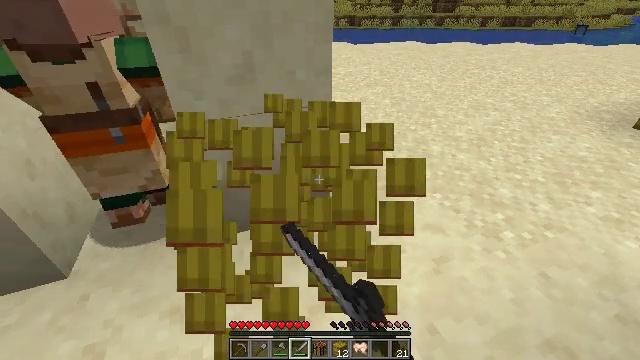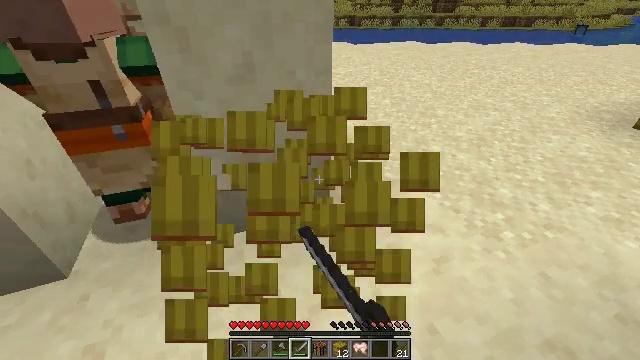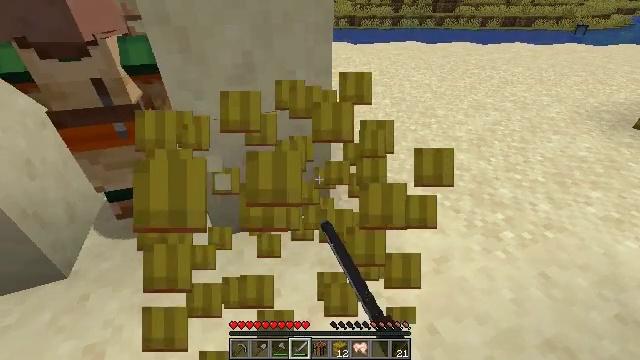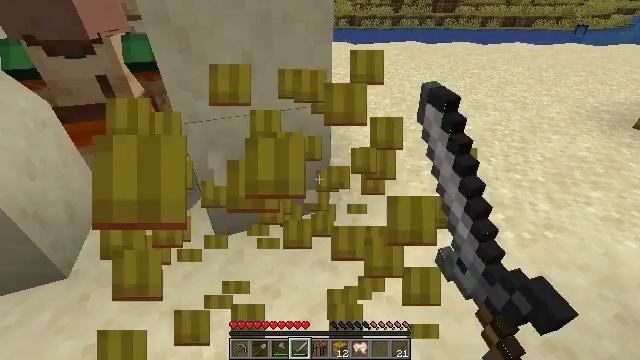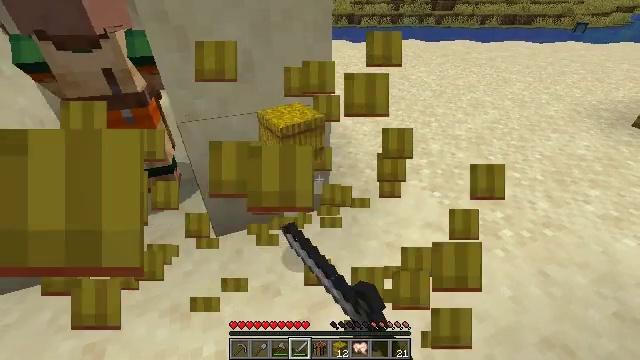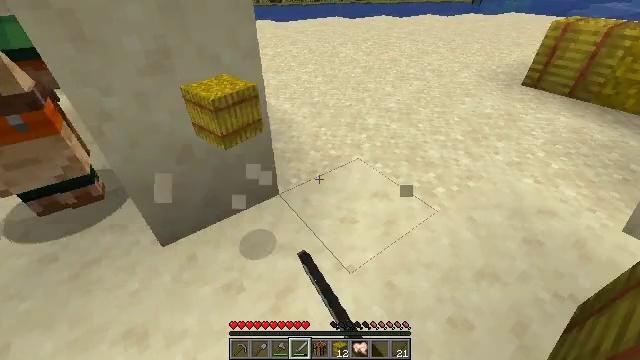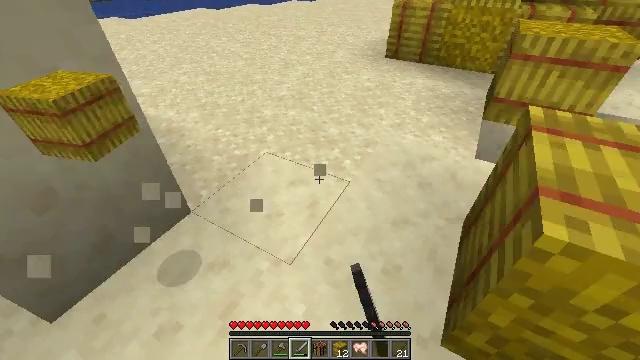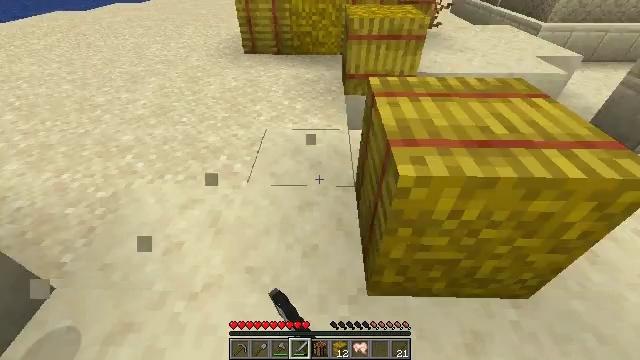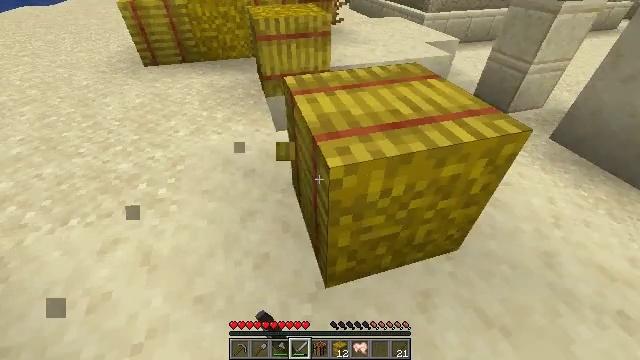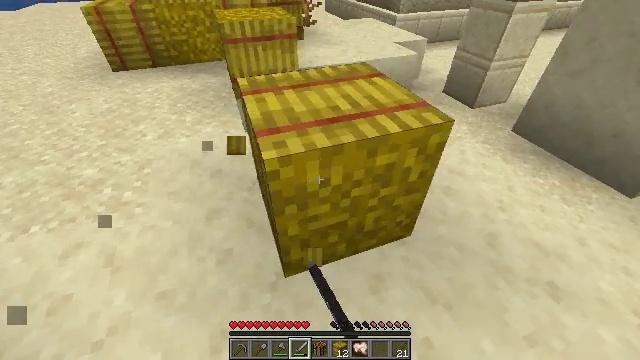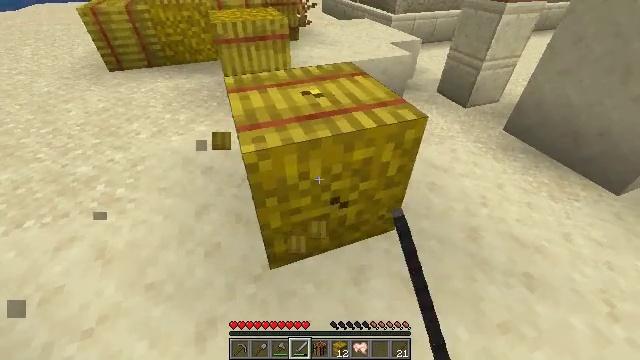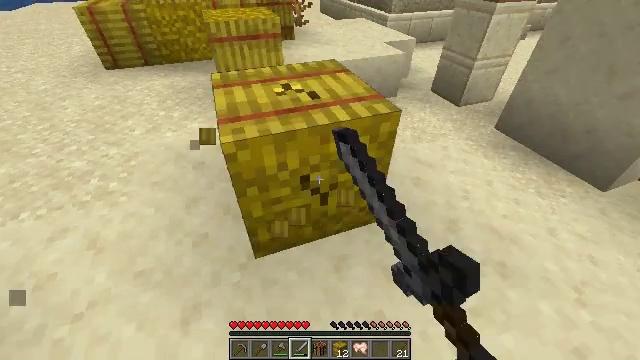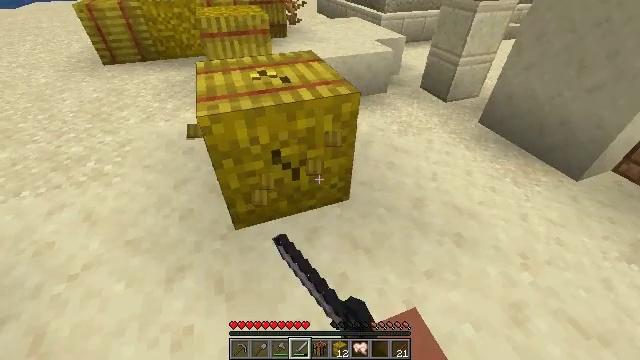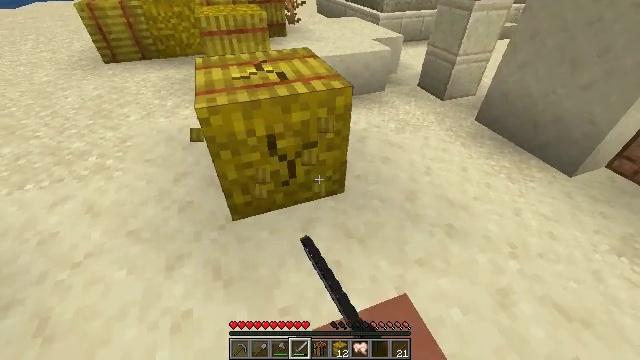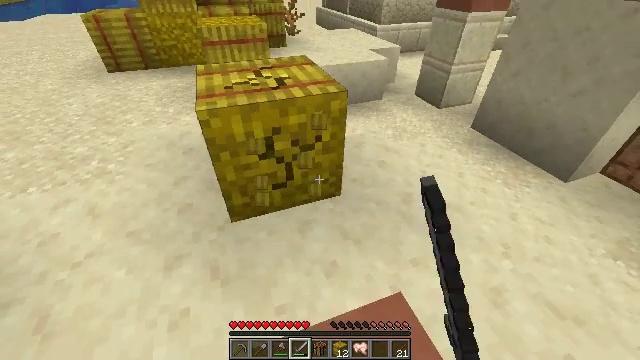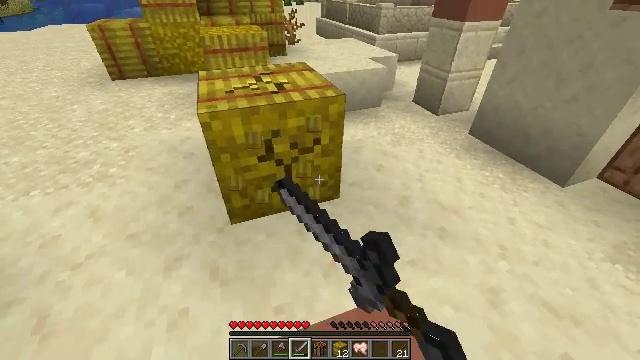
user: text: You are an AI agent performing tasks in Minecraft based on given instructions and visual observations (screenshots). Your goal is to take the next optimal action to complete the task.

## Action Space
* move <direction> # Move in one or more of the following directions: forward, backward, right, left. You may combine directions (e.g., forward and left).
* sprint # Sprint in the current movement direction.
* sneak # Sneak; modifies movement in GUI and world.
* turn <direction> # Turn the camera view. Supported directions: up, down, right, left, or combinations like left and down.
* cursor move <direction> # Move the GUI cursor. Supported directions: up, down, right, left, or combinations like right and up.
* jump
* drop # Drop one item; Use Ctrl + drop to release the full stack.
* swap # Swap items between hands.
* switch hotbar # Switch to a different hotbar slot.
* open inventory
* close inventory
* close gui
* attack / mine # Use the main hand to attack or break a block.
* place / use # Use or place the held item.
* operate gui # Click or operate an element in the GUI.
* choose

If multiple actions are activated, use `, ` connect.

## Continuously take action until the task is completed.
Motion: motion action
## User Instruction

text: Mine a hay block from the field.
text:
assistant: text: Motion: attack / mine
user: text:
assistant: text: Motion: attack / mine
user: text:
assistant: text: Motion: attack / mine
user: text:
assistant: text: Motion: attack / mine
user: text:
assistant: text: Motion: turn right and down, attack / mine
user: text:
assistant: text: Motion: turn right and down, attack / mine
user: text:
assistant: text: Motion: move right, turn right, attack / mine
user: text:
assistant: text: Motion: move back and move right, turn right, attack / mine
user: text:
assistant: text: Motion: move back and move right, turn right, attack / mine
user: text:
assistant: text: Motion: move back and move right, attack / mine
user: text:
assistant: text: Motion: move back and move right, attack / mine
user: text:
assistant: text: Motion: move back, attack / mine
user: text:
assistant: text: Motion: attack / mine
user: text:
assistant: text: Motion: turn up, attack / mine
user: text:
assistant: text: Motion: turn up, attack / mine
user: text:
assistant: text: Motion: turn up, attack / mine
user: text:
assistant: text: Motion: turn up, attack / mine
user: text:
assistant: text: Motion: turn up, attack / mine
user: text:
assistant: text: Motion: turn up, attack / mine
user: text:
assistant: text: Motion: turn up, attack / mine
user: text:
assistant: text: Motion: attack / mine
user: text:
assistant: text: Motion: attack / mine
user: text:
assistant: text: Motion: move left, attack / mine
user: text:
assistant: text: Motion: move left, attack / mine
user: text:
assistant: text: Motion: move left, attack / mine
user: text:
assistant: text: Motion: move left, attack / mine
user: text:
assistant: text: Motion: move forward and move left, attack / mine
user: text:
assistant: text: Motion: move forward and move left, attack / mine
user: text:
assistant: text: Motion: move forward and move left, attack / mine
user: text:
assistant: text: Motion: move forward and move left, turn right, attack / mine